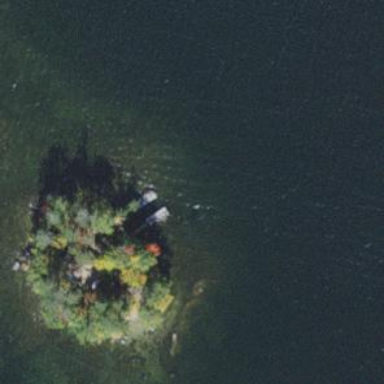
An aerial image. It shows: Islet.